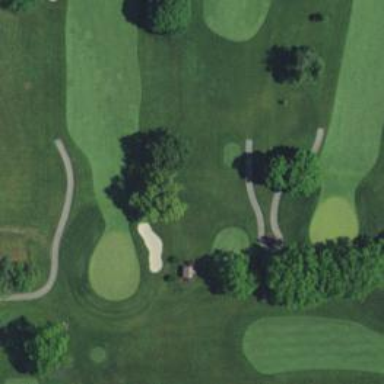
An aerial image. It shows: Path used for both walking and golf.